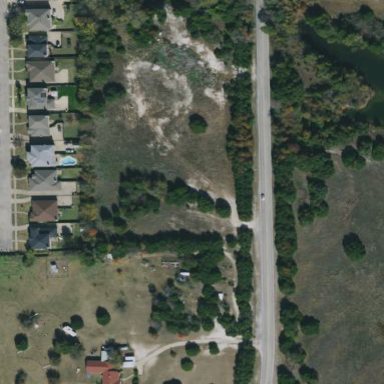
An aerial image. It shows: Grassy plot in zoning area.